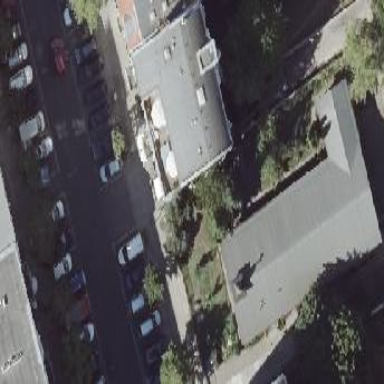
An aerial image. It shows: Apartments housed in building with round roof.